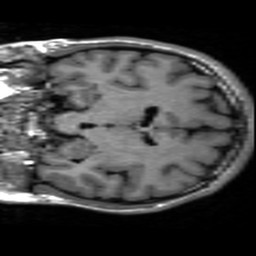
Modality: inplaneT1
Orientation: coronal
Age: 19
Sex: male
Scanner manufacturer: ge
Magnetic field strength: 3 T
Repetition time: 2.499 s
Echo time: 0.02513 s